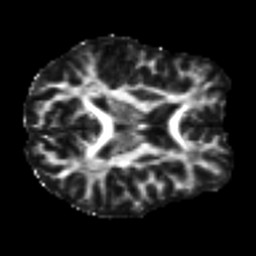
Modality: FA
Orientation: axial
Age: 21
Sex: female
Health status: healthy
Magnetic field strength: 3 T
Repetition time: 9 s
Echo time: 0.093 s